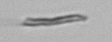
Label: fiber